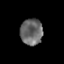
Tissue: prostate
Cell type: T cells
Senescence score: 0.3542
Nuclear area (px): 574
Mean DAPI intensity: 105.197